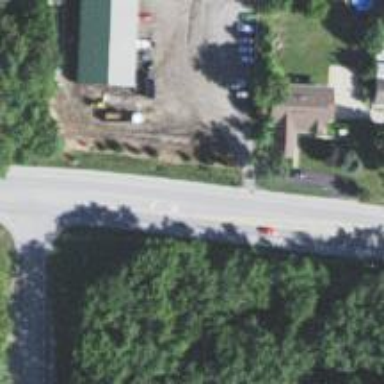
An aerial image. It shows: Secondary road with asphalt surface.